Question: I was just wondering if there was any real easy way to go from a userscript that I have loaded in to an unpacked extension in Chrome. I understand the hierarchy and the need for a manifest.json when dealing with an unpacked extension but I'm confused how to go between each other. I have a basic userscript that looks like this:
'''
// ==UserScript==
// @id Random text field filler
// @include https://websitehere.com
// @require http://ajax.googleapis.com/ajax/libs/jquery/1.8.3/jquery.min.js
// @require https://gist.github.com/raw/<PHONE>/waitForKeyElements.js
// ==/UserScript==
document.getElementById("check box").checked = false;
waitForKeyElements ("[id='home_country']", myCountry);
function myCountry (jNode) {
var node = jNode[0];
for (var J = node.options.length - 1; J >= 0; --J) {
if (node.options[J].text==('US')) {
node.selectedIndex = J;
break;
}
}
}
document.getElementById('first_name').value="John"
document.getElementById('last_name').value="Doe"
'''
This just selects US as a country from a dropdown and fills in some text fields on a website with names. How would I make this into something I could use in Chrome? I make use of the waitForKeyElements() function and am not sure if I can have that capability carry over. I was thinking of including the jquery.min and waitforkeyelements js files somehow in the manifest json. Is this possible? Any help or insight would be a great help.
Thank you!
EDIT:
This is a simple demonstration of what I have going on. I'm just trying to get the text field's value to be my email on a checkout process. I'm also showing the logic I have for choosing the US as the country in the drop down box. This all works in Mozilla's add-ons.

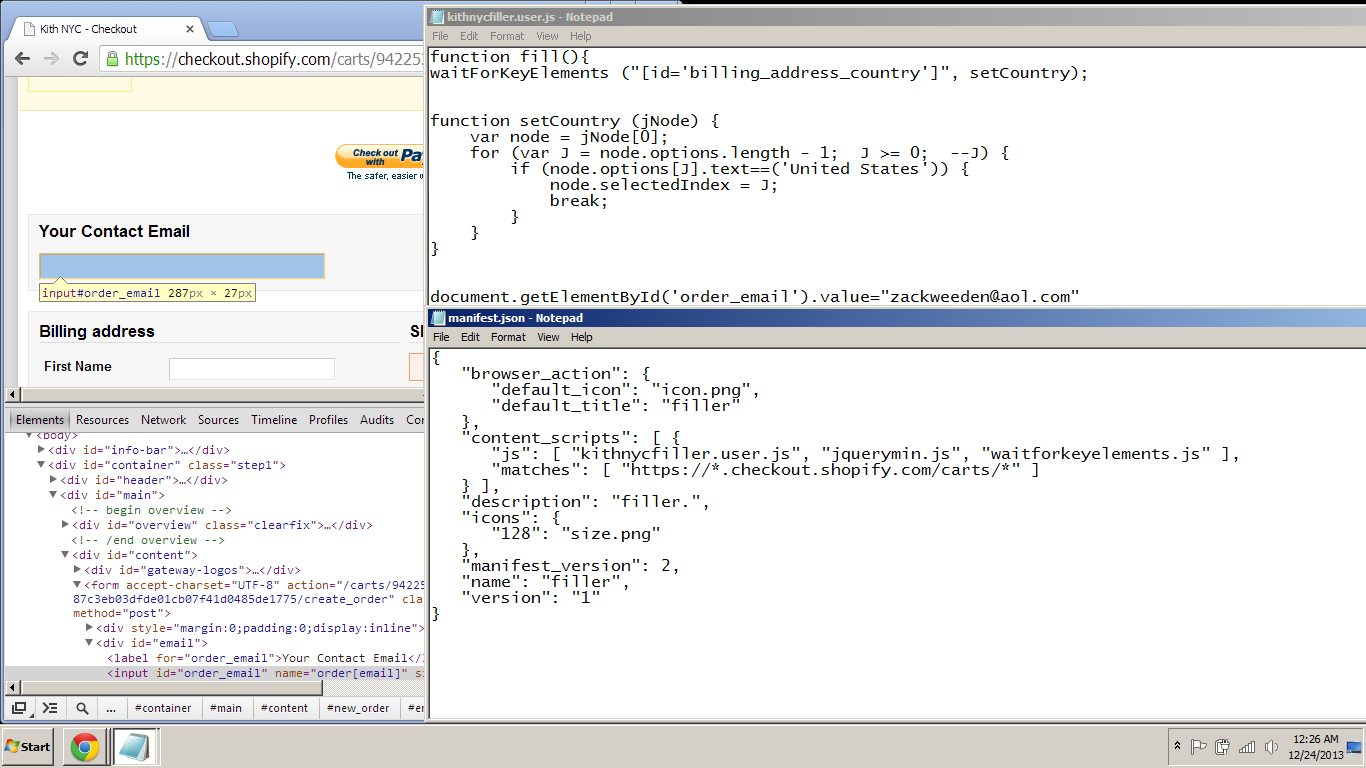
Answer: If your content script's code should always be injected, register it in the extension manifest using the 'content_scripts' field, as in the following example.
<URL>